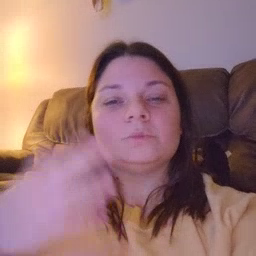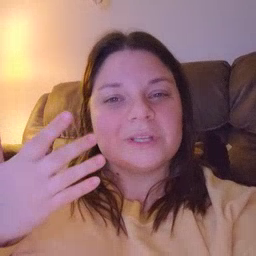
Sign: wait